Interaction volume radius: 5 \u00c5
Interaction volume height: 15 \u00c5
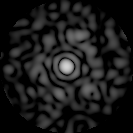
Disorder parameter: 0.8368